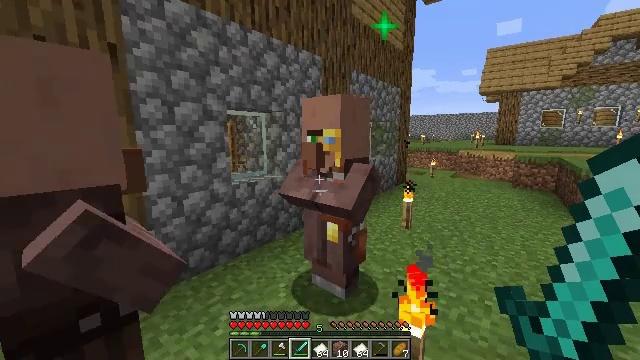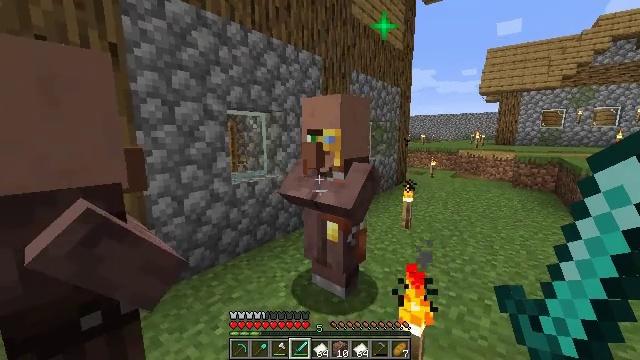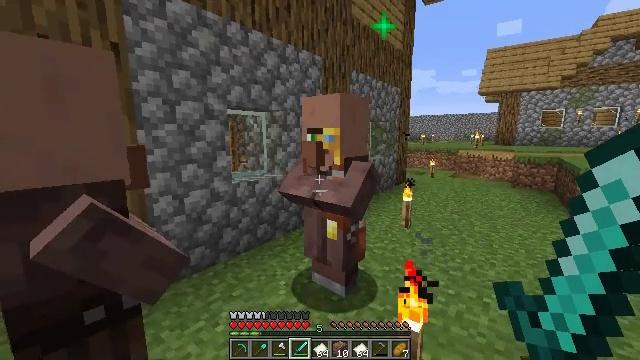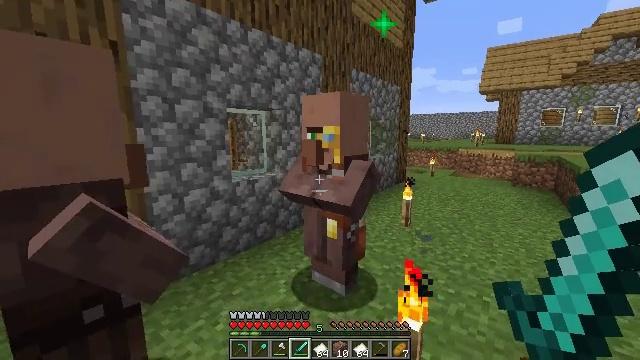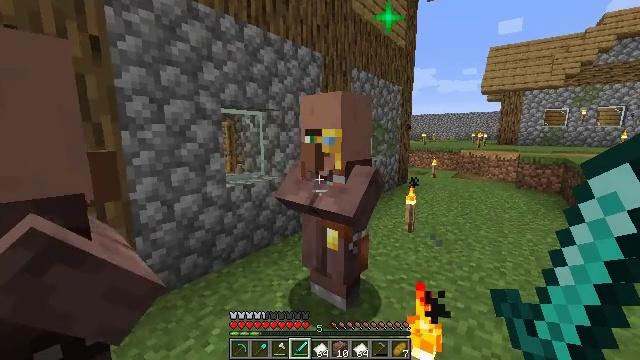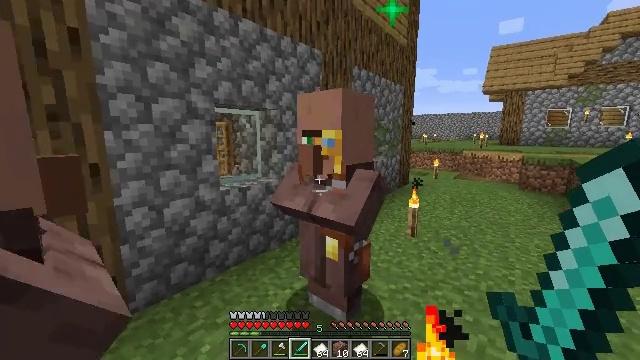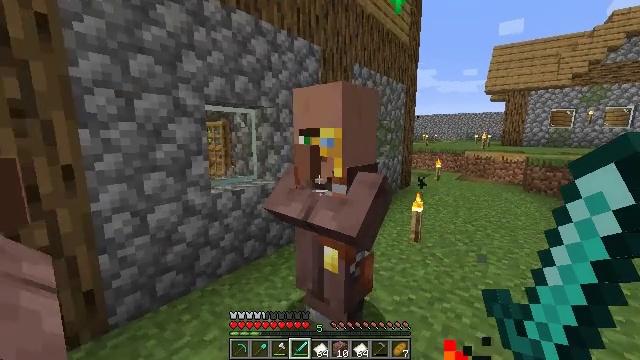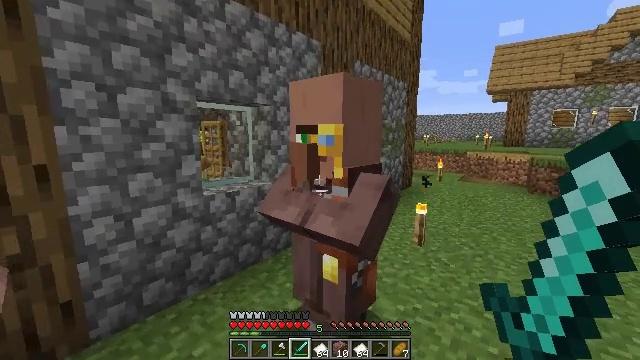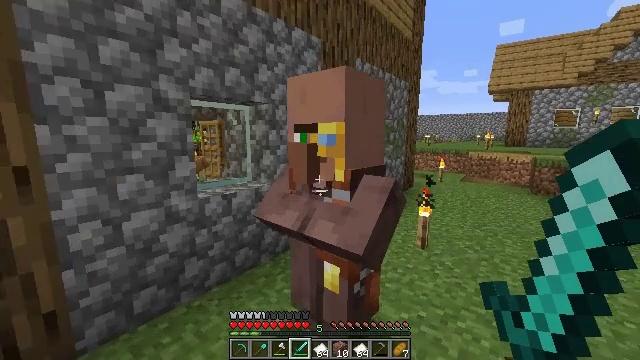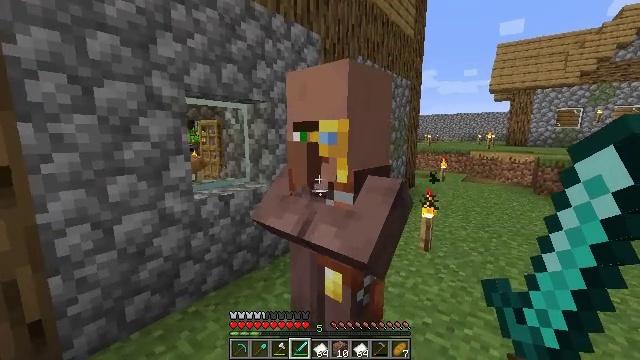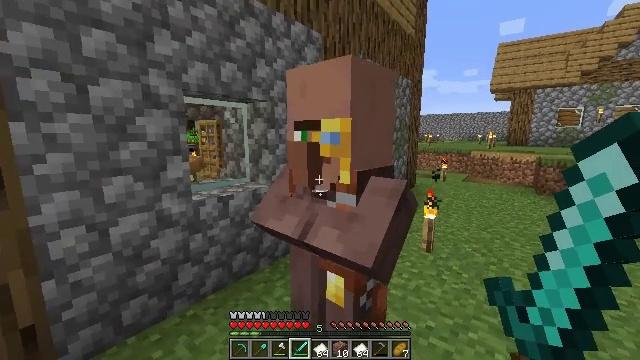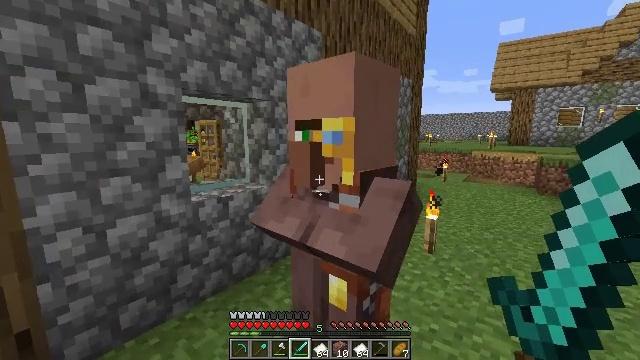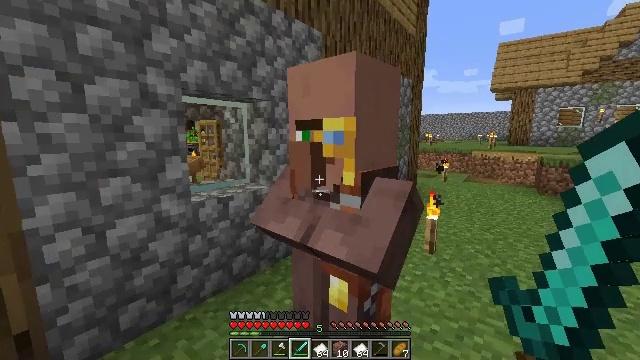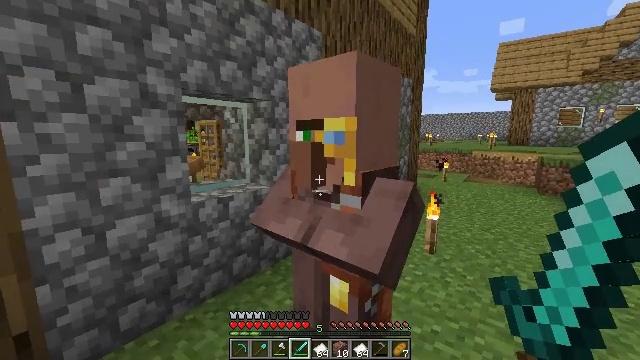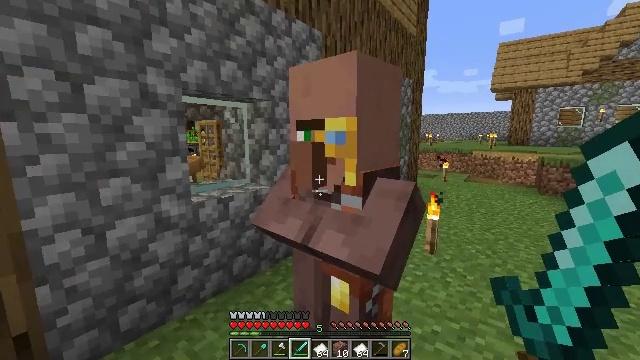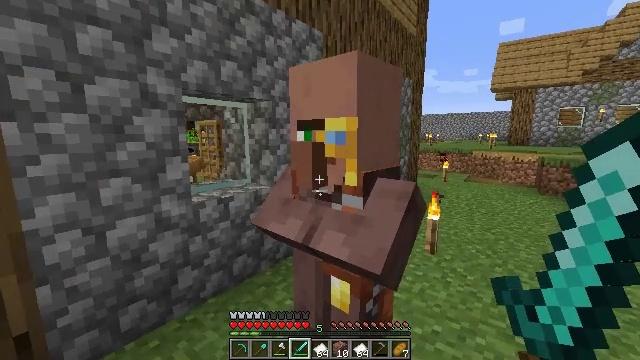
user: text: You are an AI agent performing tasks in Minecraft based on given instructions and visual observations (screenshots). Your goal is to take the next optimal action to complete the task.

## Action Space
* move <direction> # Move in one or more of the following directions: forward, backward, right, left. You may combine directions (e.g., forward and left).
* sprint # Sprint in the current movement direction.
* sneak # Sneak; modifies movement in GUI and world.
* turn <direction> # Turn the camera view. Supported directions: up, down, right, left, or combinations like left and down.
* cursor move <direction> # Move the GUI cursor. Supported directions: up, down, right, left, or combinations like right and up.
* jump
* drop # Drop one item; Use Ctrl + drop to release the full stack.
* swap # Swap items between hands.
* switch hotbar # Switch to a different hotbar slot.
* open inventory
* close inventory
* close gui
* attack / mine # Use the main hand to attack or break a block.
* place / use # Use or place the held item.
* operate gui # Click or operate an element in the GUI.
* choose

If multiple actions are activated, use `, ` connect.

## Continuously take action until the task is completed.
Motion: motion action
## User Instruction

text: Craft an emerald.
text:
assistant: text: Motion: no_op
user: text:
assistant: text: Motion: no_op
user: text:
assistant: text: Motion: move forward
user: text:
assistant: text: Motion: move forward
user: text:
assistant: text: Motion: move forward
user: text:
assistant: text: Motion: move forward
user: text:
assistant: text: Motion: move forward
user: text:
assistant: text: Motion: no_op
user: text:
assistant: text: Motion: no_op
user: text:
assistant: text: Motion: no_op
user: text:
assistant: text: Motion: no_op
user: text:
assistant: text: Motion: no_op
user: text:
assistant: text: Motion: no_op
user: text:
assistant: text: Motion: no_op
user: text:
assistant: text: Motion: no_op
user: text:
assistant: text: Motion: use / place
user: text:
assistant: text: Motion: use / place
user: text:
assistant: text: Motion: use / place
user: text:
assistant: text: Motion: no_op
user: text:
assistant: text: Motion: no_op
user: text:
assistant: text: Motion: cursor move left and up
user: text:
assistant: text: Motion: cursor move right
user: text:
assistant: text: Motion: no_op
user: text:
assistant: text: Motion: no_op
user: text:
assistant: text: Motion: no_op
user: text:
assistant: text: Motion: no_op
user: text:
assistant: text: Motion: no_op
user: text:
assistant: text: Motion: no_op
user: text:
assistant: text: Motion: cursor move left
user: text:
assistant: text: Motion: no_op